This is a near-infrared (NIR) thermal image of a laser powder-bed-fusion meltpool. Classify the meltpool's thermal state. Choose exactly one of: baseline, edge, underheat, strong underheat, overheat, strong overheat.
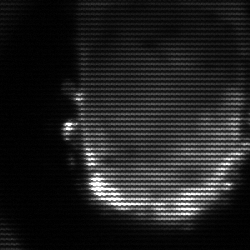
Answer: baseline